Question: I have this mysql statement:
'''
SELECT 'review_userid' , 'book_id' , 'review_id' , 'user_class' , COUNT( review_id )
FROM 'booklist_books'
LEFT JOIN 'booklist_reviews' ON booklist_books.book_id = booklist_reviews.review_bookid
LEFT JOIN 'e107_user' ON booklist_reviews.review_userid = e107_user.user_id
WHERE '12' NOT IN ('user_class')
GROUP BY 'review_userid'
ORDER BY COUNT('review_id') DESC
LIMIT 0 , 100
'''
'user_class' is a comma-delimited string (e.g: 1,2,3,4,5), as you can see below.
Using phpmyadmin, I get the following result:

Why do I get results that have '12' in the user_class field since I am using ''12' NOT IN(...' ??
If I can't user 'user_class' in the IN() operator, what is the alternative to this?
Thanks
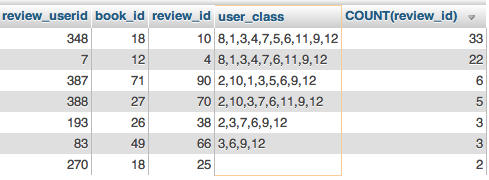
Answer: 'IN' or 'NOT IN' is not working like that, check the function <URL>
'''
WHERE FIND_IN_SET('12', 'user_class') = 0
'''